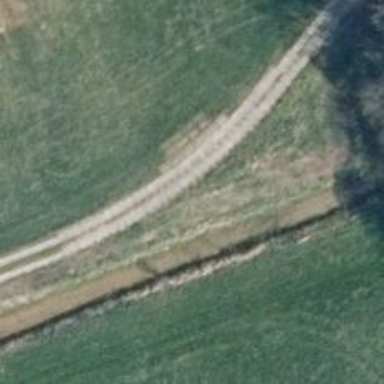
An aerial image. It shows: Track with Grade1 concrete lanes.